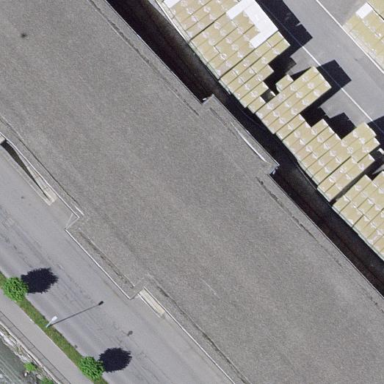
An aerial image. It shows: Industrial building.